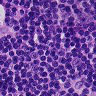
Metastatic tissue present: no